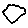
Label: hexagon